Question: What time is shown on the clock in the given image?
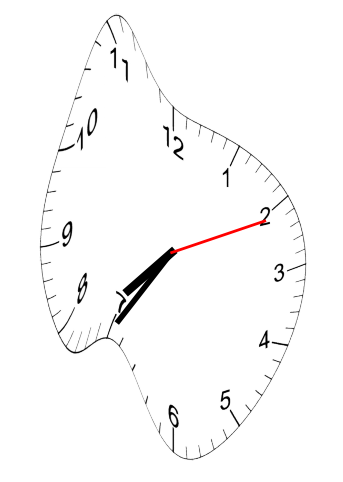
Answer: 07:35:11